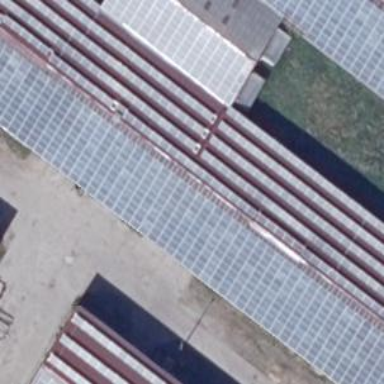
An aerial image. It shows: Solar photovoltaic panel generating electricity through small installation.